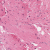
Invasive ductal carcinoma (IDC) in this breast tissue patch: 0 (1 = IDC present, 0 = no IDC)